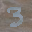
Label: 3